Field crop: maize
Growth stage: 2
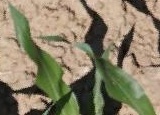
Species: maize